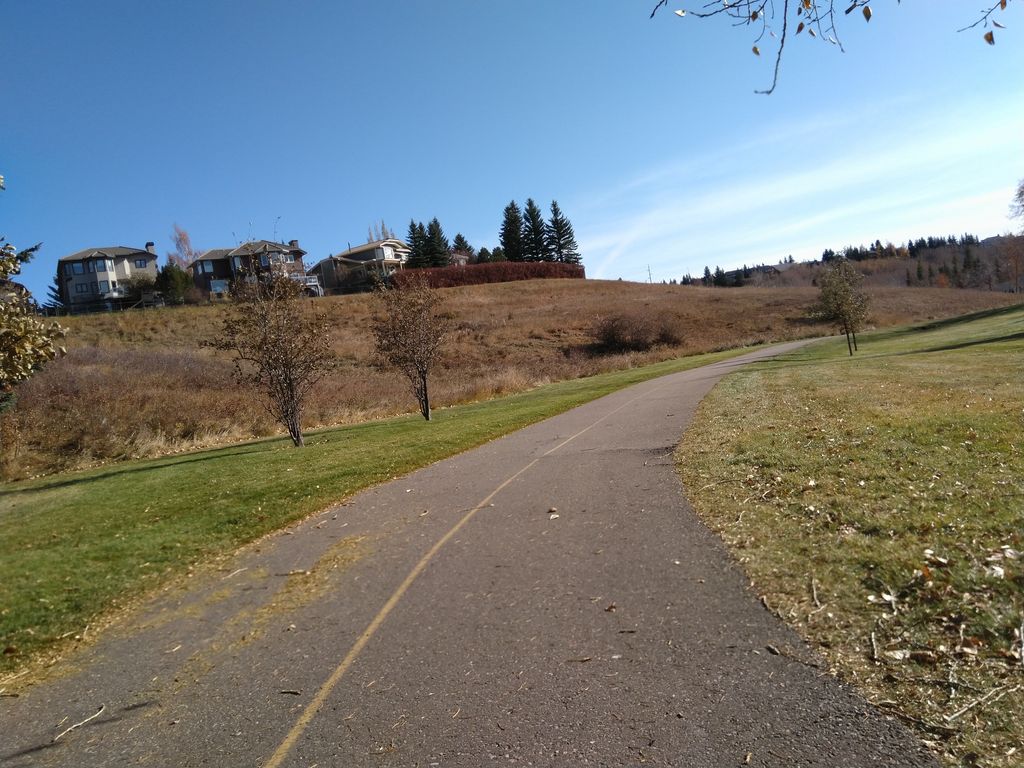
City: calgary